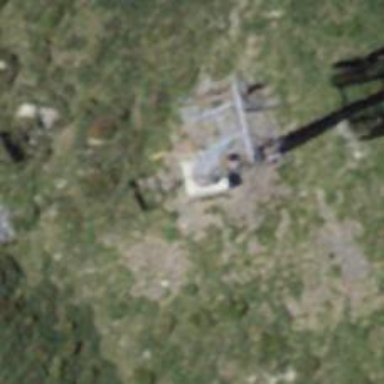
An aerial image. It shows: Pylon for aerialway.